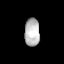
Tissue: lung
Cell type: Endothelial cells
Senescence score: 0.597
Nuclear area (px): 400
Mean DAPI intensity: 190.97